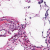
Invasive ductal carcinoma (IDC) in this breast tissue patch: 0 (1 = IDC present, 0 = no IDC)